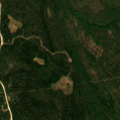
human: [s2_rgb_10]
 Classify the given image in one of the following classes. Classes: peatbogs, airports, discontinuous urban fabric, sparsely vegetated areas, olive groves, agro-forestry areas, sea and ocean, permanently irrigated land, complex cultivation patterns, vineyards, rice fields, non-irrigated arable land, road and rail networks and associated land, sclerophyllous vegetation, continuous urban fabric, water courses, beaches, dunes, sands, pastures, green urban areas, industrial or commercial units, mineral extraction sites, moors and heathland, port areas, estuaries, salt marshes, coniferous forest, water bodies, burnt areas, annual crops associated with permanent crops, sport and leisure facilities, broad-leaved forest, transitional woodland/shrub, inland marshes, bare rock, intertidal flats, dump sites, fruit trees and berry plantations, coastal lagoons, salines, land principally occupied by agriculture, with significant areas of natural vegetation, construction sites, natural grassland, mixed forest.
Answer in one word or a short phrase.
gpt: coniferous forest, mixed forest